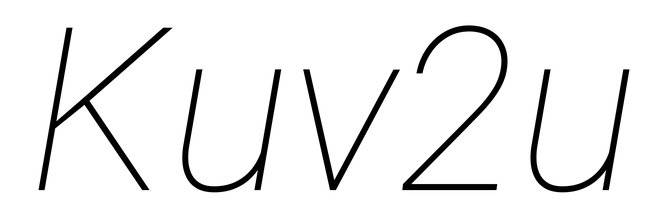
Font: Roboto-Italic_Thin_Italic